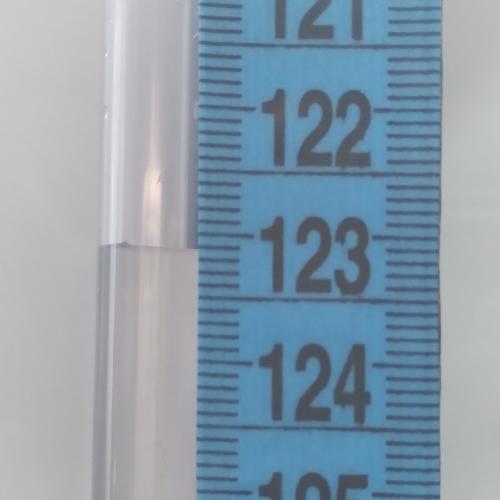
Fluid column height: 123.1 cm